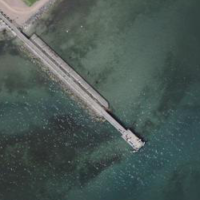
EUNIS habitat code: 14
Species observed at this site:
Corvus corone
Alcedo atthis
Bucephala clangula
Aegithalos caudatus
Spinus spinus
Larus michahellis
Cygnus olor
Gavia arctica
Gavia stellata
Gavia immer
Erithacus rubecula
Phoenicurus ochruros
Cyanistes caeruleus
Mergus serrator
Riparia riparia
Sturnus vulgaris
Chloris chloris
Larus canus
Troglodytes troglodytes
Passer domesticus
Mareca penelope
Passer montanus
Turdus merula
Spatula clypeata
Mareca strepera
Hirundo rustica
Mergus merganser
Milvus migrans
Sterna hirundo
Motacilla alba
Delichon urbicum
Tachybaptus ruficollis
Certhia brachydactyla
Podiceps cristatus
Actitis hypoleucos
Fulica atra
Dendrocopos major
Podiceps nigricollis
Falco peregrinus
Buteo buteo
Turdus iliacus
Chroicocephalus ridibundus
Gallinula chloropus
Alauda arvensis
Pica pica
Sitta europaea
Columba livia
Picus viridis
Motacilla cinerea
Anas platyrhynchos
Aythya ferina
Streptopelia decaocto
Aythya fuligula
Fringilla coelebs
Carduelis carduelis
Chlidonias niger
Columba palumbus
Phalacrocorax carbo
Parus major
Ichthyaetus melanocephalus